Question: pretty simple one but I'm trying to find out which item in the Font & Colors list these are. I'm trying to change the light/grey white @Razor colors.

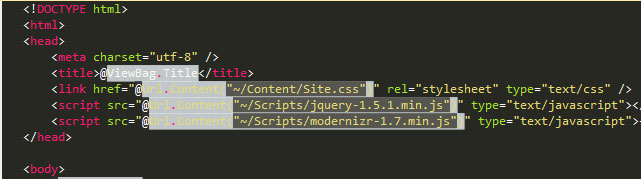
Answer: In Visual Studio 2010 goes to Tools > Options > Environment > Fonts and Colors > at "Show settings for" dorpdown select "Text Editor" > at Display items box find Razor Code and than change the background color.
Good luck.